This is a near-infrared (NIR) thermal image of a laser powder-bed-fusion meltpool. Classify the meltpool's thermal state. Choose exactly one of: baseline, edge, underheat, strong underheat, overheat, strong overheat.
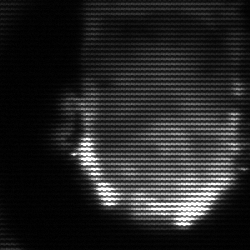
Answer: baseline